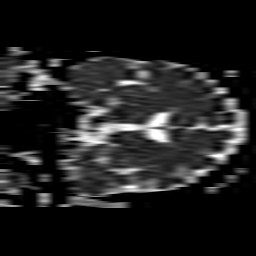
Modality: ADC
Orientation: coronal
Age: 68
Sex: male
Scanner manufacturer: philips
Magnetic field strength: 1.5 T
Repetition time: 3.509 s
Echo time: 0.07039 s